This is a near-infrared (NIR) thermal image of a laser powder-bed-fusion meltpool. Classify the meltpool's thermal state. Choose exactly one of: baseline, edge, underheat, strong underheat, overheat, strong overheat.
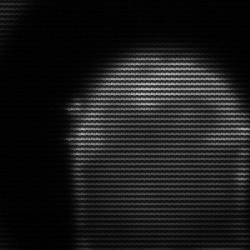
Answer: edge